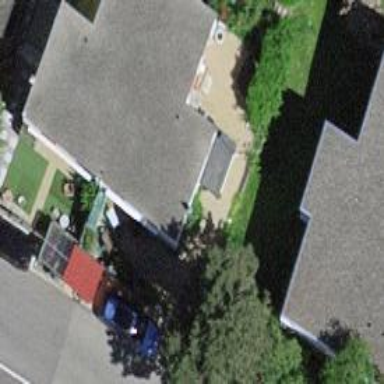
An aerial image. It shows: Semi-detached house with flat roof.